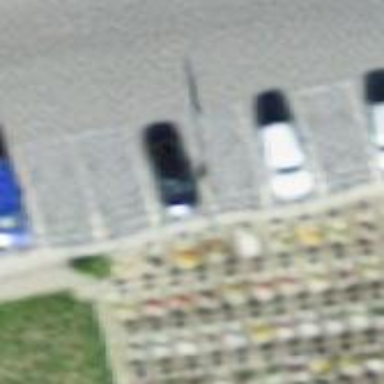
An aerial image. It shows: Parking area with surface.